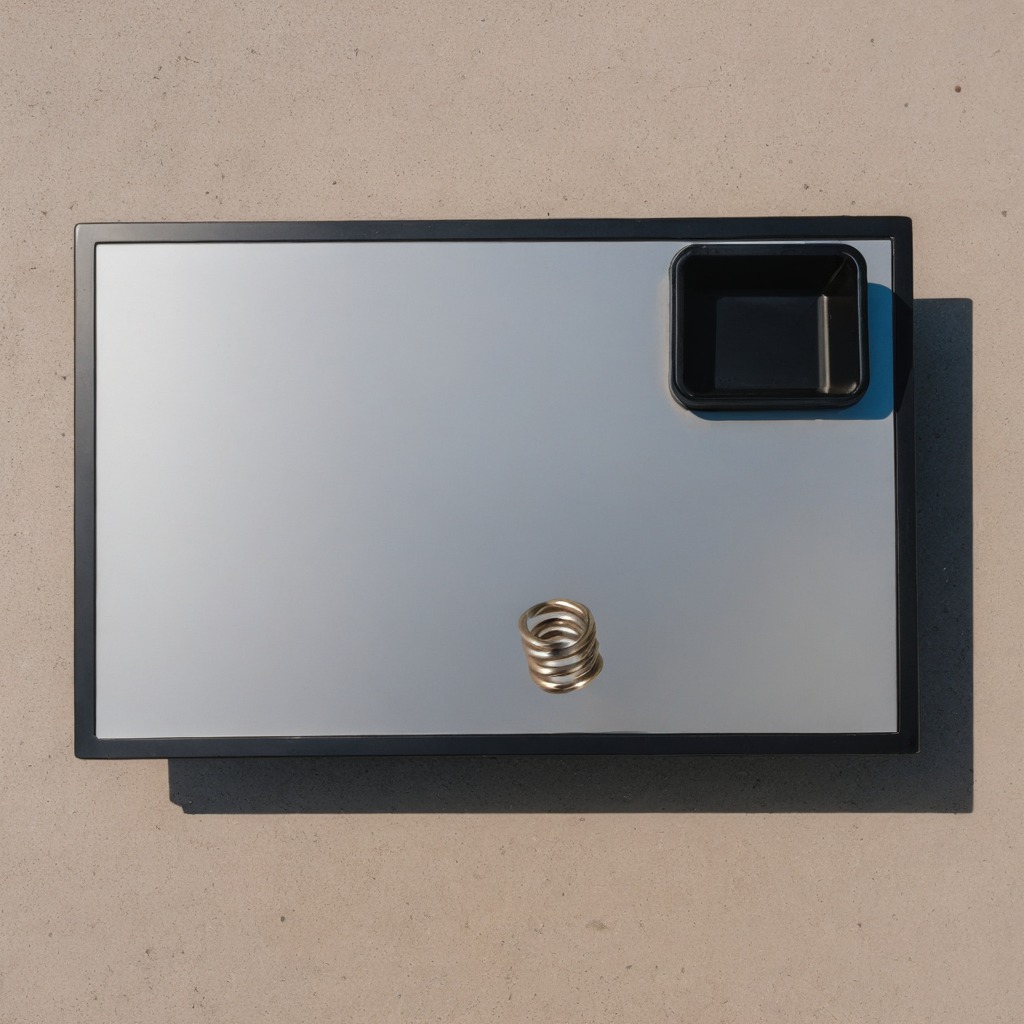
A coiled metal spring is lying on the table.